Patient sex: M
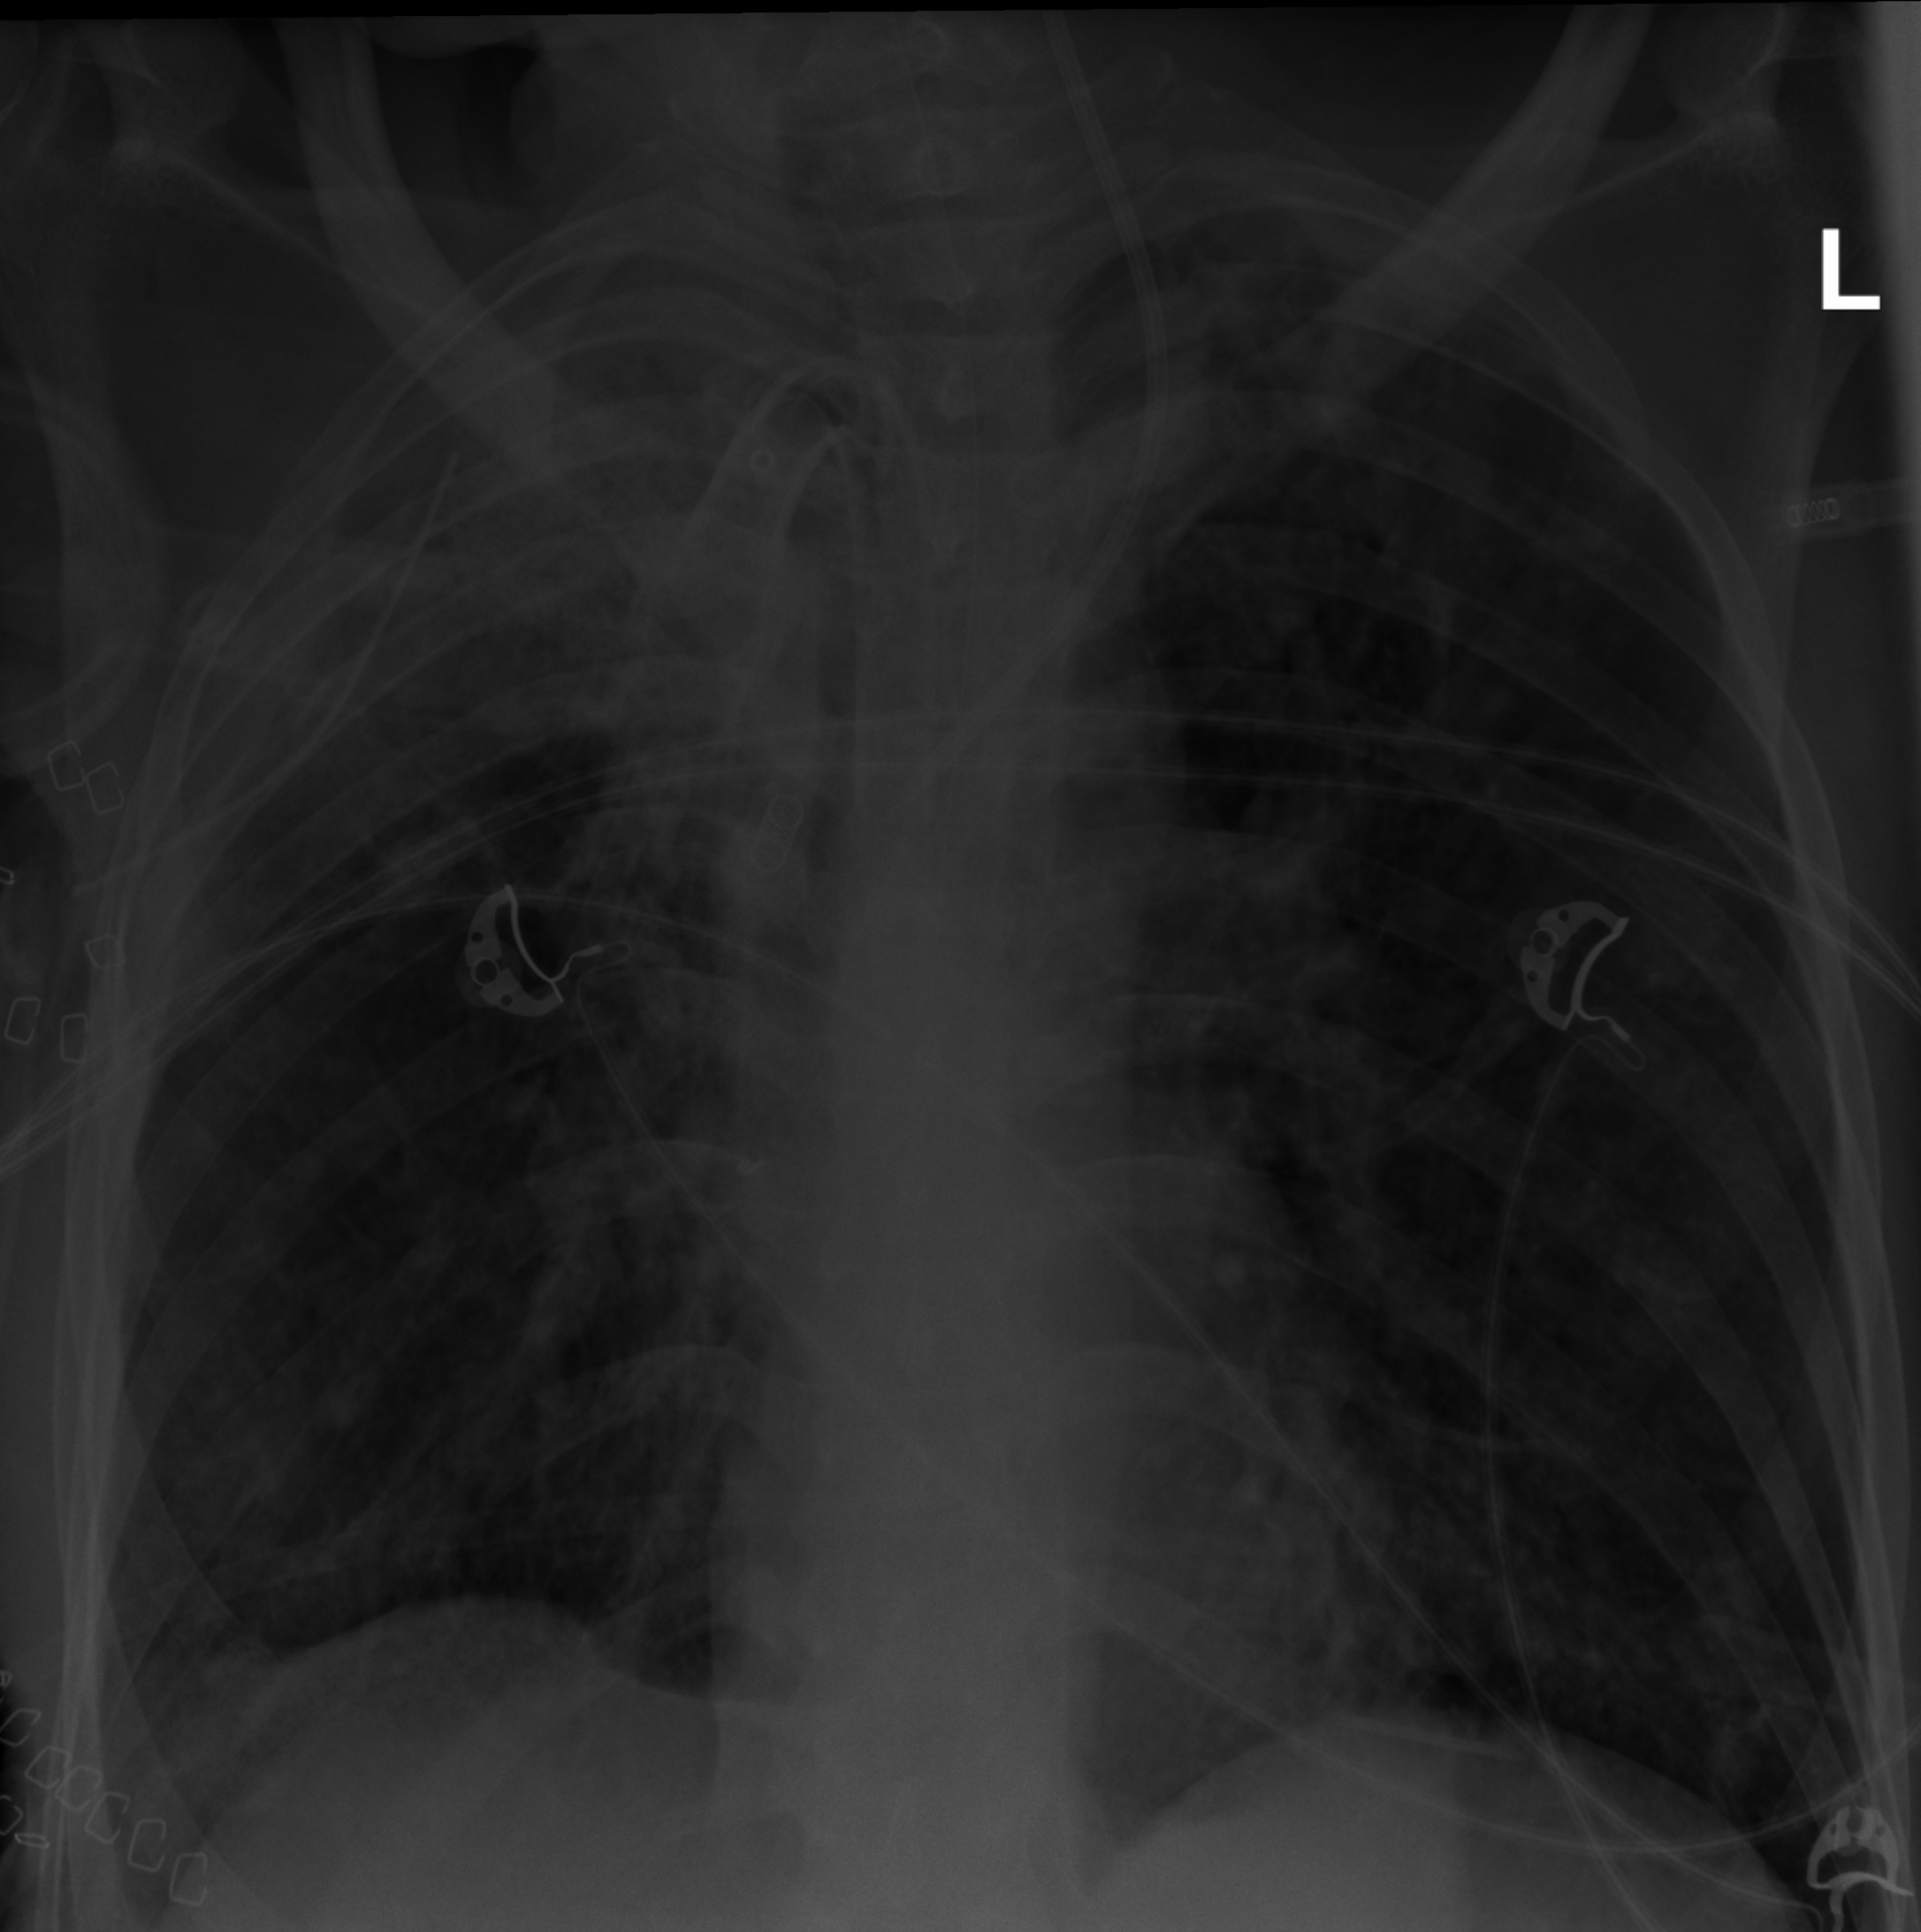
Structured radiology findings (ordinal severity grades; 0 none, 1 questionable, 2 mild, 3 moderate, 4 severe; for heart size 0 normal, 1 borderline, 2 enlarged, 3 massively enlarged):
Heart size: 0
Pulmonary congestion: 0
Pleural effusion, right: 2
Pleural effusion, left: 0
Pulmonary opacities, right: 1
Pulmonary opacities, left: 2
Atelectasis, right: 2
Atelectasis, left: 2